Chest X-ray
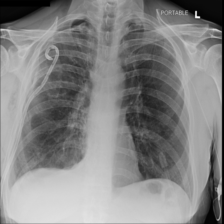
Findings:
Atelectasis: negative
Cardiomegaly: negative
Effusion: negative
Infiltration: negative
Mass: negative
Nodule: negative
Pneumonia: negative
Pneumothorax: positive
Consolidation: negative
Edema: negative
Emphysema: negative
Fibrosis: negative
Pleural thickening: negative
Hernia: negative